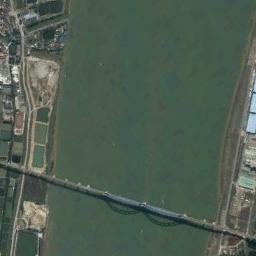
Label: bridge